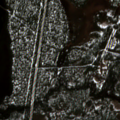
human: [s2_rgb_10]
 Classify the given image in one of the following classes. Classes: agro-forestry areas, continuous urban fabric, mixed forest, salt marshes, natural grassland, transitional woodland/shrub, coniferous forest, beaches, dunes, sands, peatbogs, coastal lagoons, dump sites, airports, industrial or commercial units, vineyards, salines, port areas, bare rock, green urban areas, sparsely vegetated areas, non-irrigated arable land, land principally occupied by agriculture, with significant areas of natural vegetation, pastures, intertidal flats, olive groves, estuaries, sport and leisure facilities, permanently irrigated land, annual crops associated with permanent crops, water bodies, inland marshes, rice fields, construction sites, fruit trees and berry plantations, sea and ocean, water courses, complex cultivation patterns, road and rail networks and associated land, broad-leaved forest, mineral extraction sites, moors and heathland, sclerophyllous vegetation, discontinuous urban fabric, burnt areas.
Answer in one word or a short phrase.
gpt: coniferous forest, transitional woodland/shrub